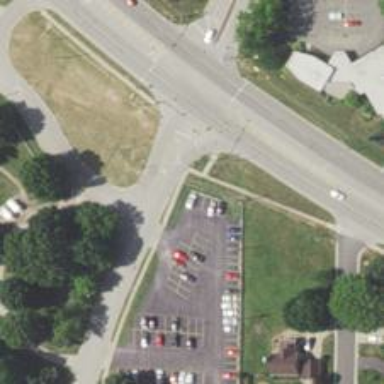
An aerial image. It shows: Footway with asphalt surface and marked with lines at the crossing.